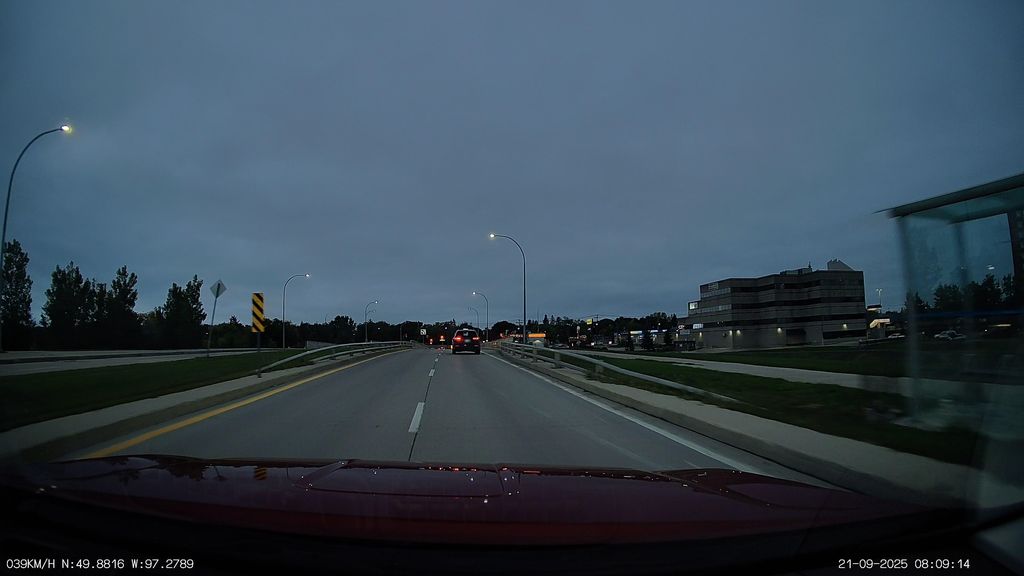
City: winnipeg